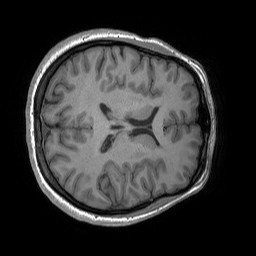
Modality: T1w
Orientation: axial